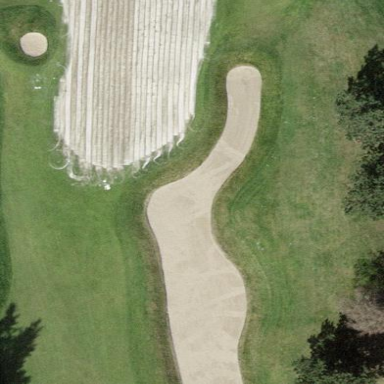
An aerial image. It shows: Golf bunker filled with sandy terrain.